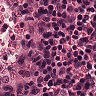
Metastatic tissue present: no